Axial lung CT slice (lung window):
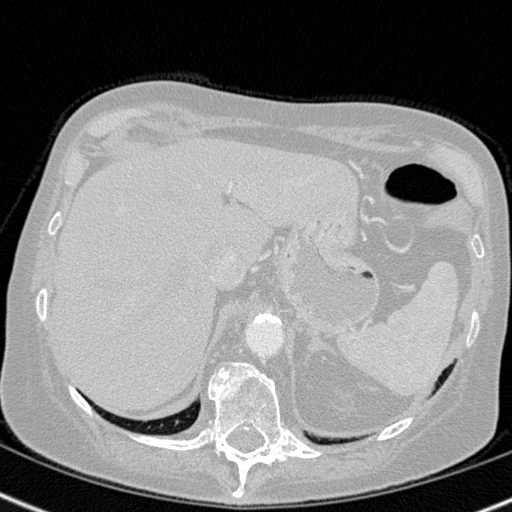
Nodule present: no